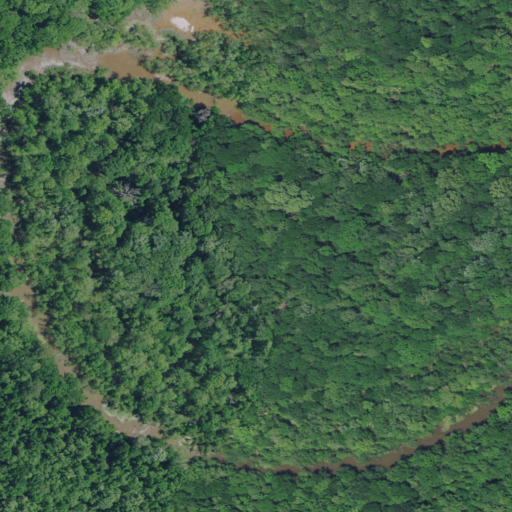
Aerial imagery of cape in South Carolina named Flat Dutch Point containing only woody wetlands